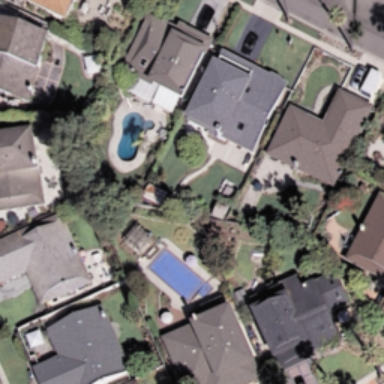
It is a medium residential area with houses and plants .